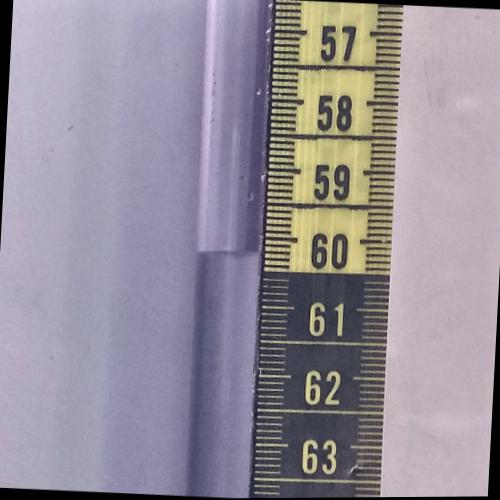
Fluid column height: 60.2 cm